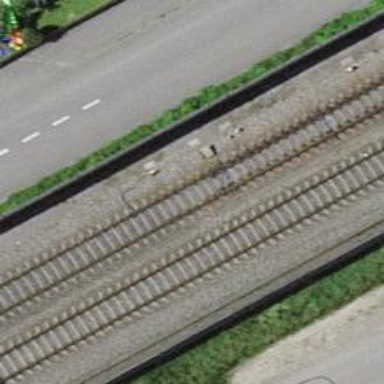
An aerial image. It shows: Single-track electrified railway siding with contact line for service.